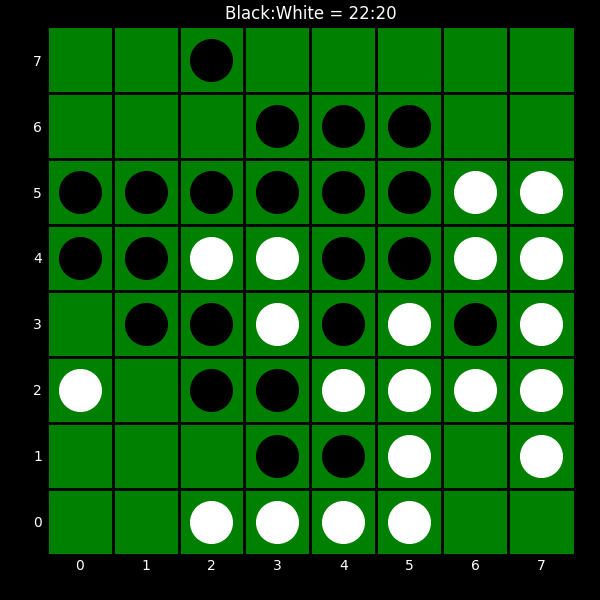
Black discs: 22
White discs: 20